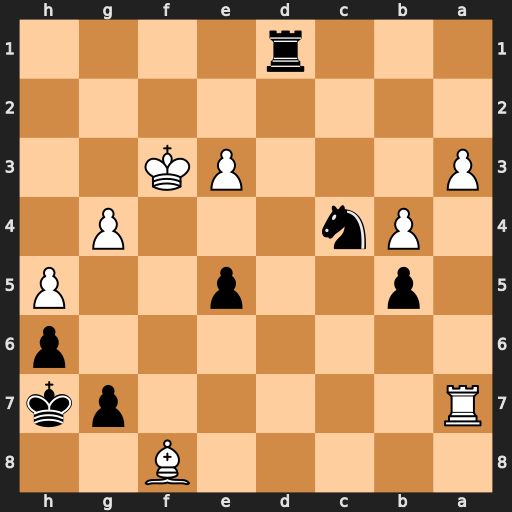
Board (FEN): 5B2/R5pk/7p/1p2p2P/1Pn3P1/P3PK2/8/3r4
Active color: b
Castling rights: -
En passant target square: -
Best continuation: Rf1+ Ke4 Rxf8